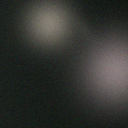
Screen state: off